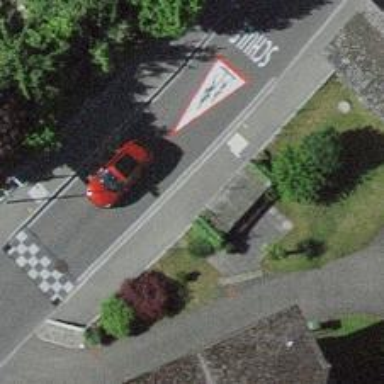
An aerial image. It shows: Bus stop with shelter. It is platform for public transport.